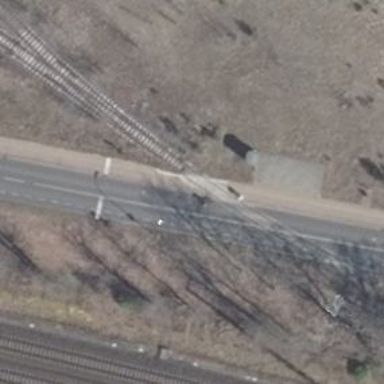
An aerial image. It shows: Crossing for the railway.